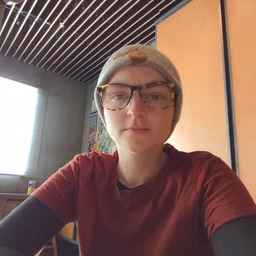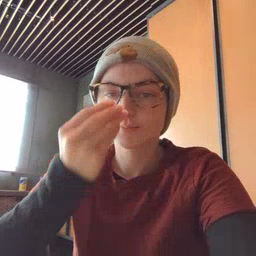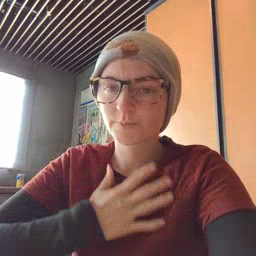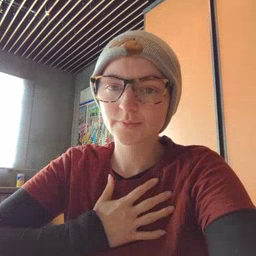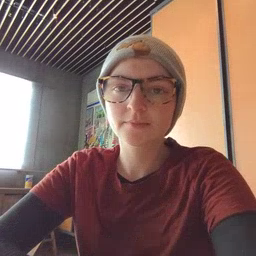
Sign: pajamas